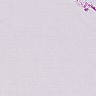
Metastatic tissue present: no